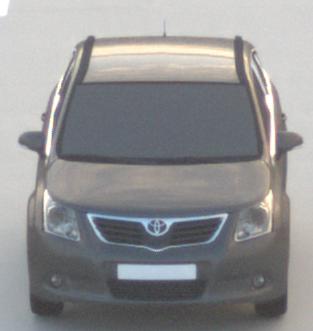
Make: Toyota
Model: Avensis 1.6
Detailed model: Avensis (T27) Notch Back
Model produced from: 2009/01
Model produced until: 2010/08
Doors: 4
Color: gray
Road condition: dry road
Daytime: sunrise or sunset
Contrast: medium contrast